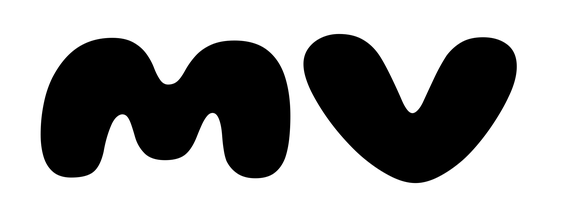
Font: Gluten_ExtraBold